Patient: sex M, age 57
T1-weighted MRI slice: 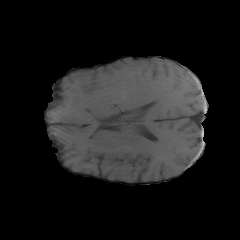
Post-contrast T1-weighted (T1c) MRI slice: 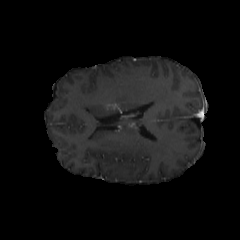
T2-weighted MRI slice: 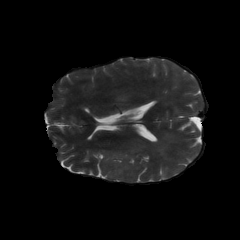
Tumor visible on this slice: yes
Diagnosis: Glioblastoma, IDH-wildtype
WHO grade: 4